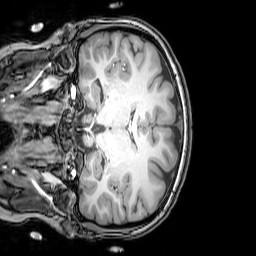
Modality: T1w
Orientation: coronal
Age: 20
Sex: female
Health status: healthy
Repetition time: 0.081 s
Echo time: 0.037 s